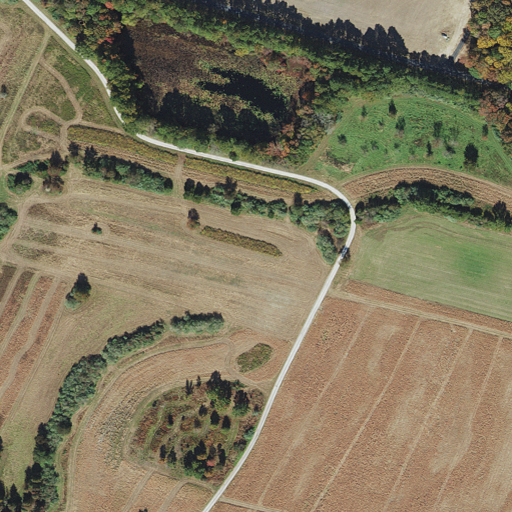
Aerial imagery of mountain in Maryland named Sand Hill containing cultivated crops, open water, low intensity development, open development, woody wetlands, and herbaceous wetlands